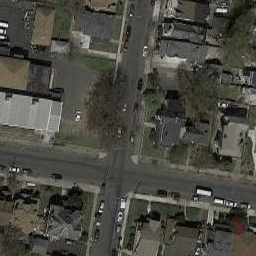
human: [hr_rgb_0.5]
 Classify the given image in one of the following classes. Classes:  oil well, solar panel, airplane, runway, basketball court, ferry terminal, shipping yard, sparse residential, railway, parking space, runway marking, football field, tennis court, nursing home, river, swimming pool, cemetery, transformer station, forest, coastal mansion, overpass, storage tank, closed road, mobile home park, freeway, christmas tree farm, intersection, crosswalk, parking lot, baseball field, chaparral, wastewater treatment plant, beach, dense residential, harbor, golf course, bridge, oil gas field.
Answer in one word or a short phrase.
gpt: intersection